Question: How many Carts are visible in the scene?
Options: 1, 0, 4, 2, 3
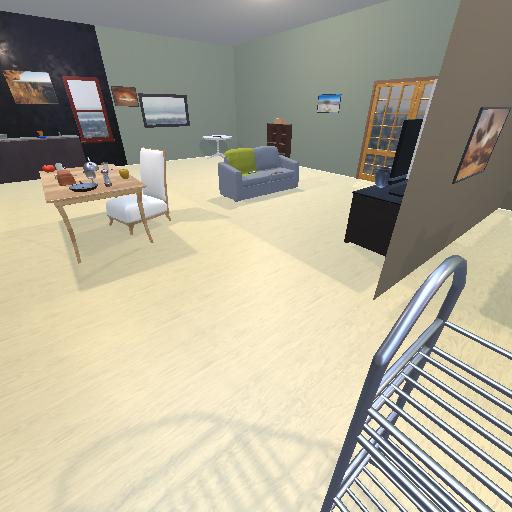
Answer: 1